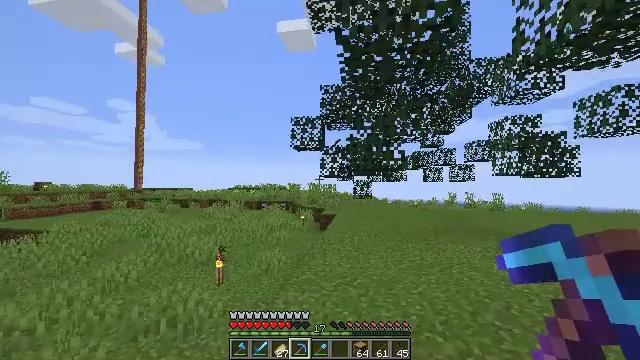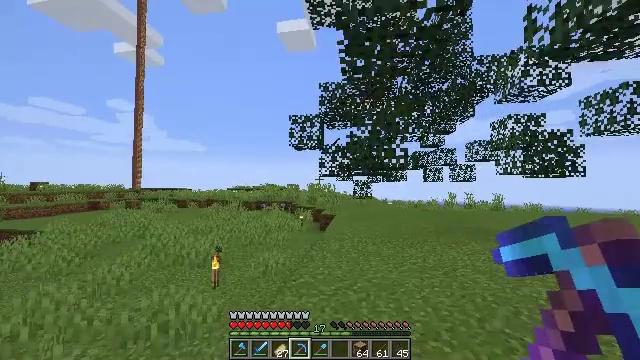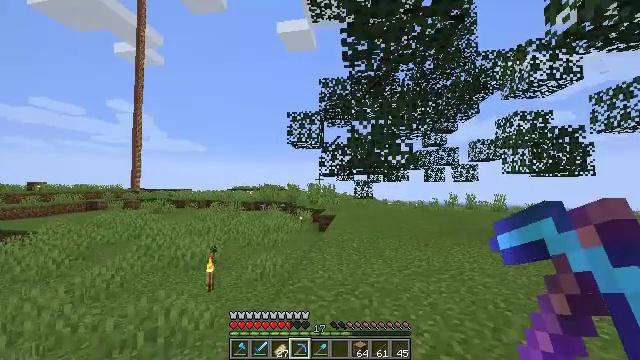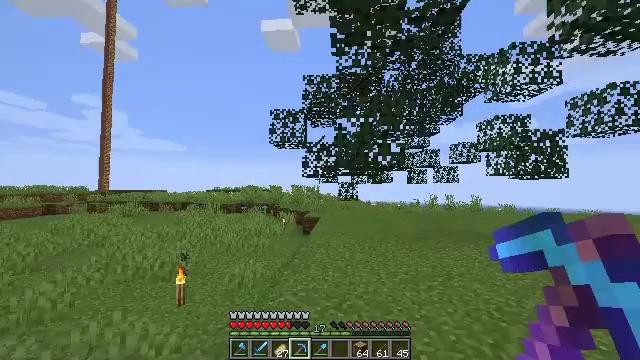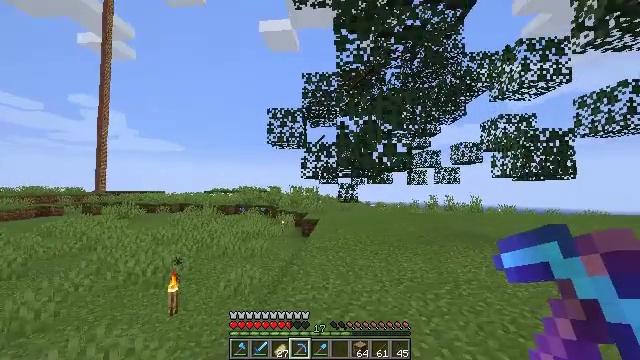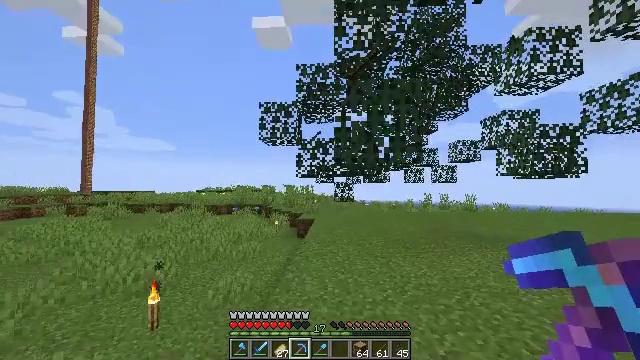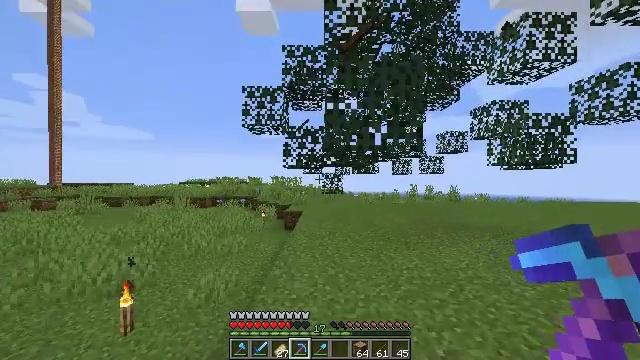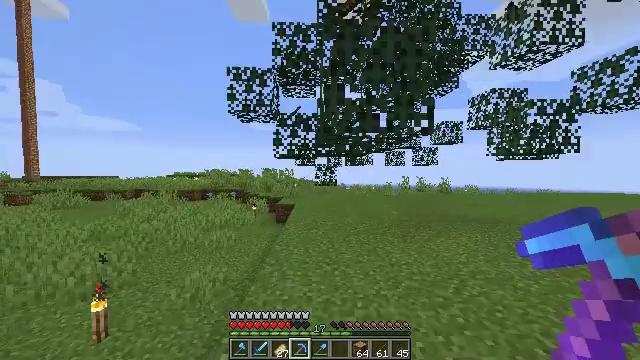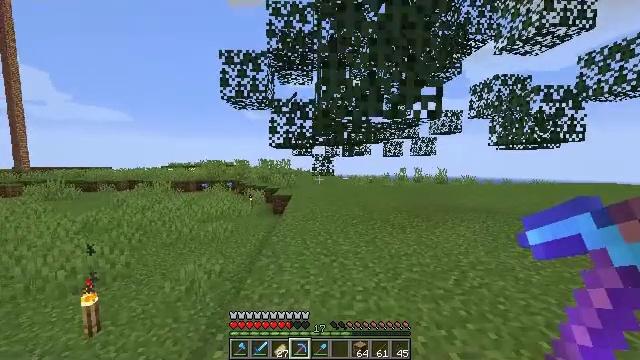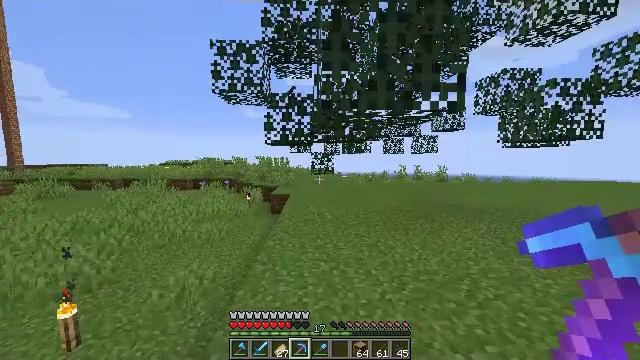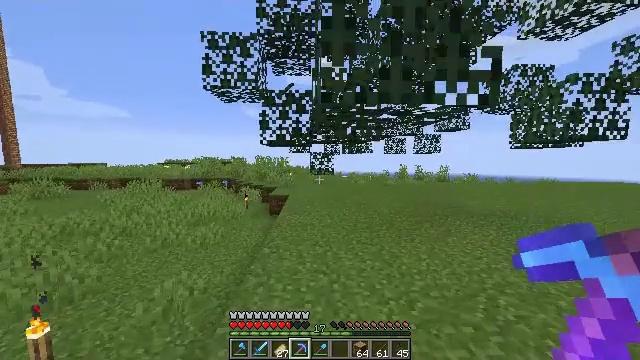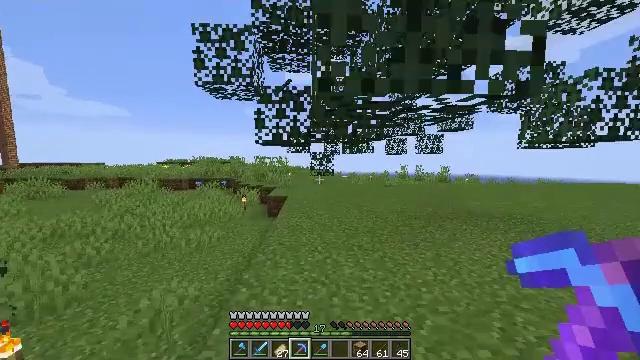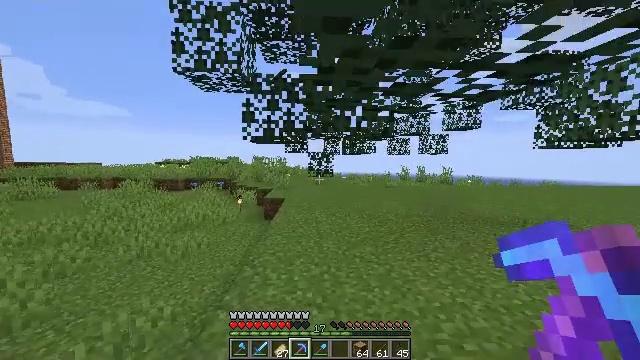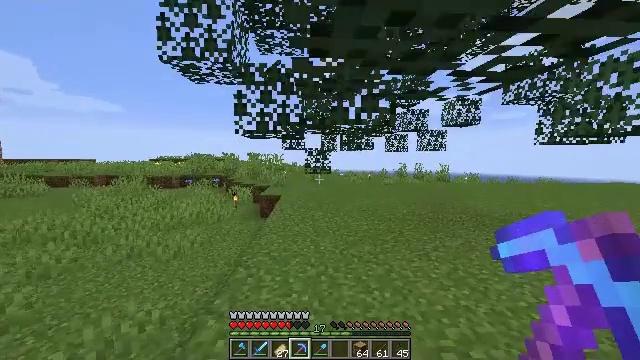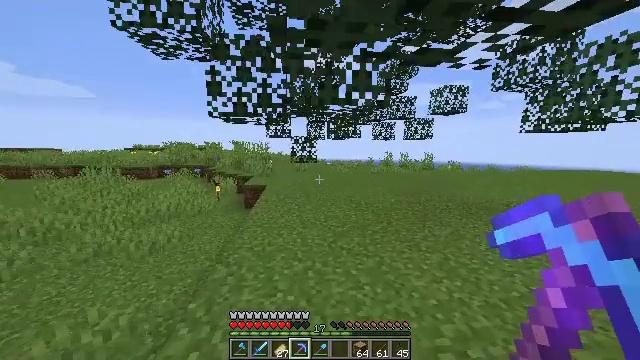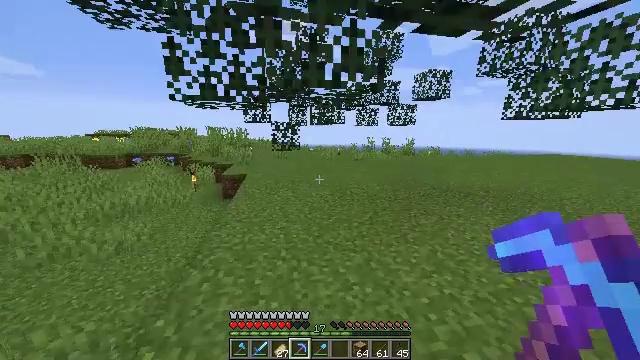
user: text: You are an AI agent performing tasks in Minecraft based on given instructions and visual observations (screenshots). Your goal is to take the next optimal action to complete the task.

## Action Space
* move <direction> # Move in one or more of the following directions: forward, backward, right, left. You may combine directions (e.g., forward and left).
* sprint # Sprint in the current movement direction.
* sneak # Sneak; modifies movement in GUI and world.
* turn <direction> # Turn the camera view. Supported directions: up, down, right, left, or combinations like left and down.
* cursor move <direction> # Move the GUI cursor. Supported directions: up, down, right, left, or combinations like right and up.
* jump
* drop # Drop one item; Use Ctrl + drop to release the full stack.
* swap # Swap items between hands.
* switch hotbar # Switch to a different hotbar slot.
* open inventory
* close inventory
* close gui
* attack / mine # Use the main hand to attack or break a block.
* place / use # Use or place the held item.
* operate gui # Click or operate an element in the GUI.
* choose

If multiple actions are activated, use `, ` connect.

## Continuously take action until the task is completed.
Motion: motion action
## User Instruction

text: Collect some oak leaves.
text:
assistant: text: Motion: move forward, sprint
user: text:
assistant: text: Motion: move forward
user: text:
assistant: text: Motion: move forward, turn right
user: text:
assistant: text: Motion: move forward
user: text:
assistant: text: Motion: move forward, sprint, turn right
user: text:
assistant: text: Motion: move forward, sprint, turn right and down
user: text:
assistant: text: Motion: move forward, sprint, turn right and down
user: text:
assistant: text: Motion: move forward, turn down
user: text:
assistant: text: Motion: move forward
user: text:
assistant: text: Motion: move forward
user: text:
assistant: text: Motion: move forward, sprint
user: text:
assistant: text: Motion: move forward, sprint
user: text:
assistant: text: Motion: move forward, sprint
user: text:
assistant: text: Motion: move forward, sprint, turn right and down
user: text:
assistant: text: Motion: move forward, turn right and down
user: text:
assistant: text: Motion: move forward, turn right and down
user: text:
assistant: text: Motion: move forward
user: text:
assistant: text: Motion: move forward
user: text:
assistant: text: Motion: move forward, sprint
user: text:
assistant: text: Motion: move forward, sprint
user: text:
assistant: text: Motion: move forward, sprint
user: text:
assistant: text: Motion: move forward
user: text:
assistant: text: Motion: move forward
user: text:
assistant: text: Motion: move forward
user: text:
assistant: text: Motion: move forward
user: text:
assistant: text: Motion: move forward
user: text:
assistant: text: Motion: move forward
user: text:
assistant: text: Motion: move forward
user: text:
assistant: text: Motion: move forward
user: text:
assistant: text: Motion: move forward